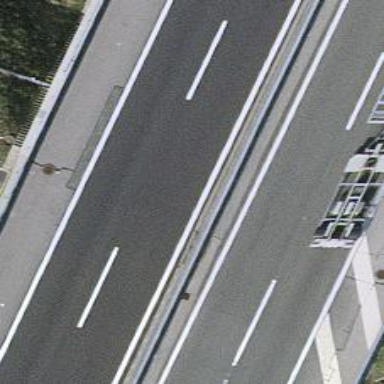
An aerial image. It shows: Bridge over motorway.